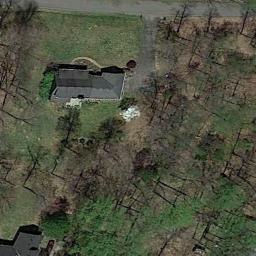
Label: residential